Field crop: maize
Growth stage: 2
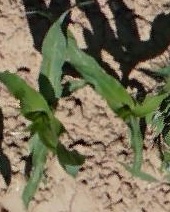
Species: maize